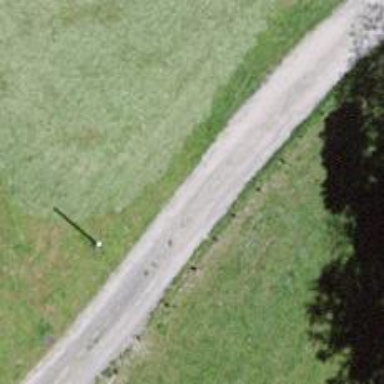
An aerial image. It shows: Track with fine gravel surface of the highest grade level.